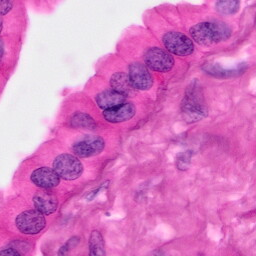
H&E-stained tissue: Pancreatic